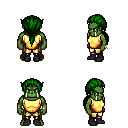
a pixel art fantasy rpg character, male body template, orc, green skin, gold chest armor, gold greaves, green ponytail hairstyle, bracelets, black shoes, four views (front, back, left, right), 2x2 character sprite sheet, small pixel art, hard edges, no anti-aliasing